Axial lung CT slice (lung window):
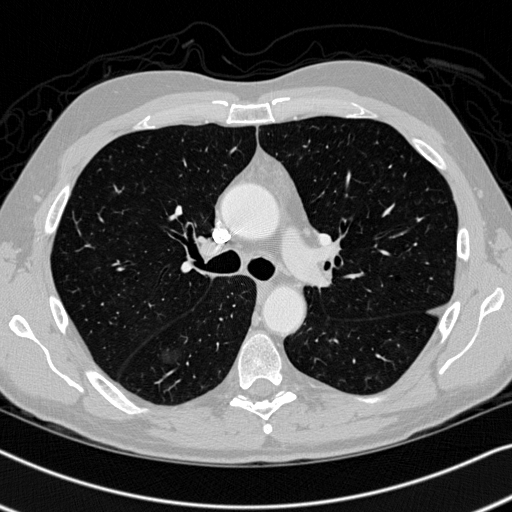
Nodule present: yes
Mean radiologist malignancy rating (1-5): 3